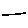
Label: line